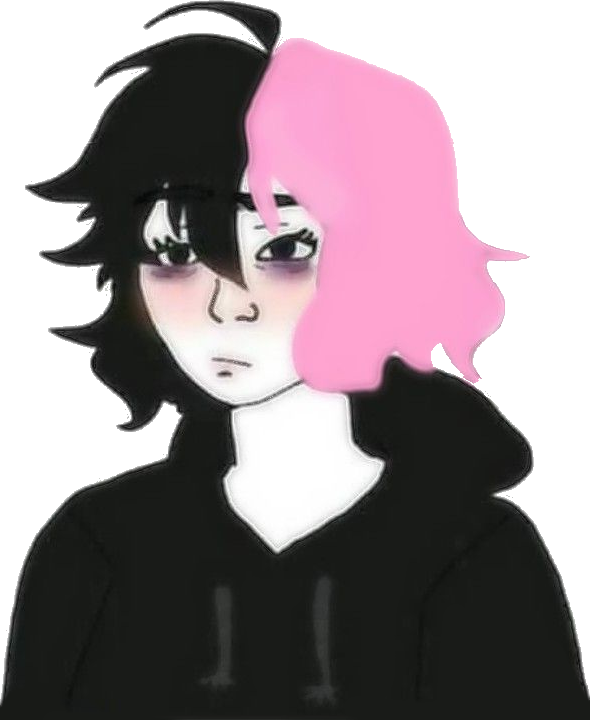
Label: 5_Doomer_Girl